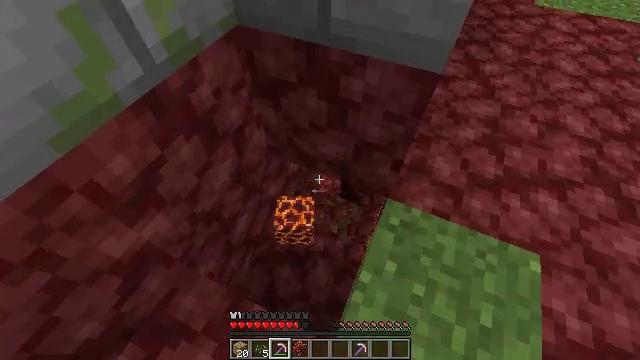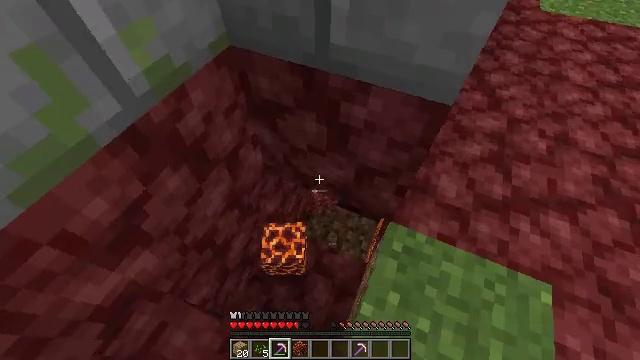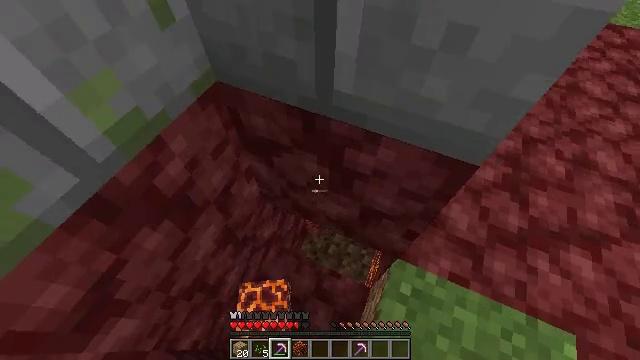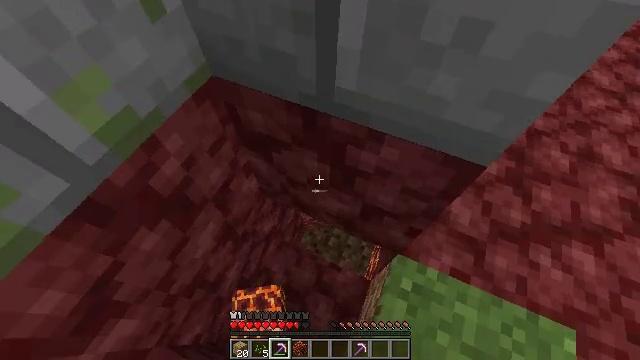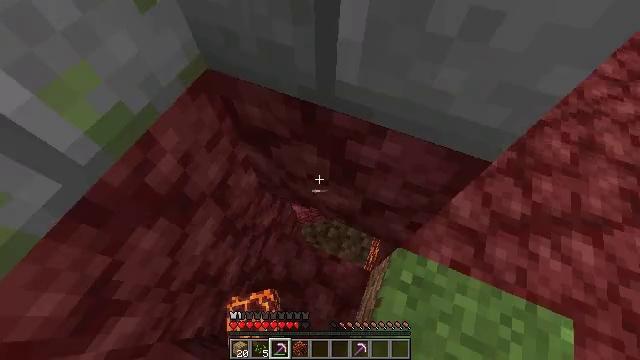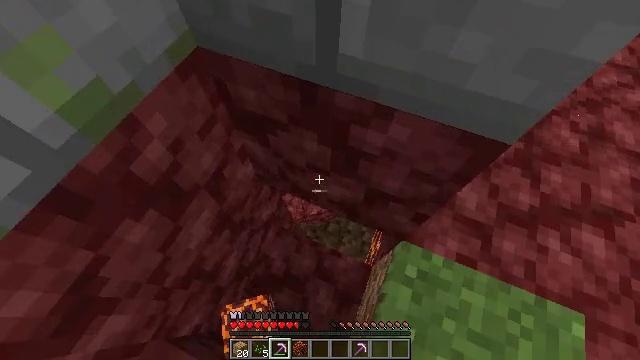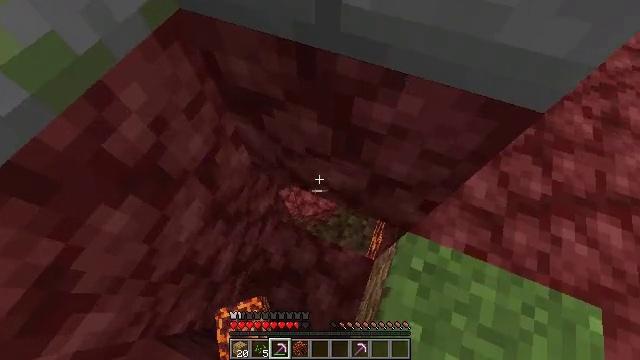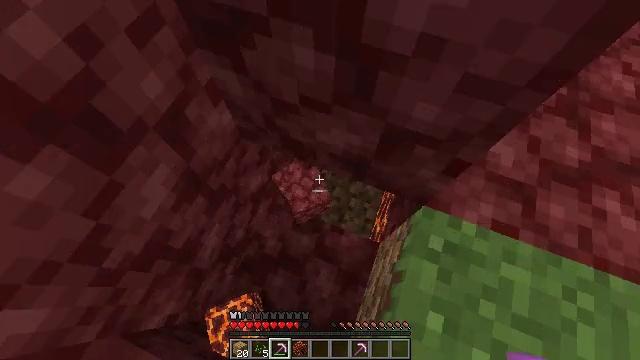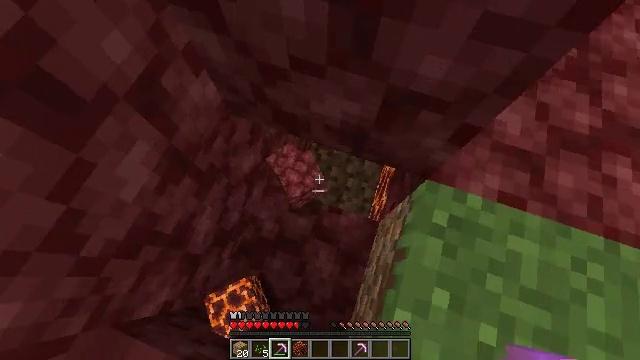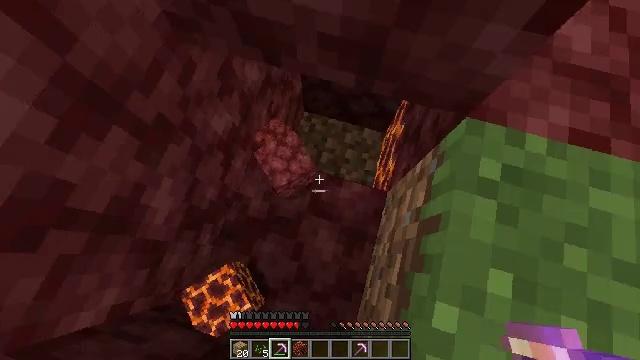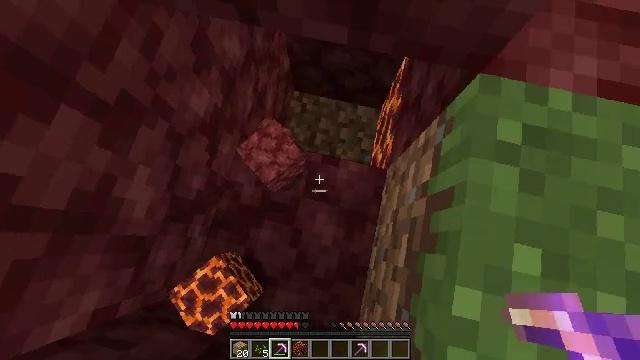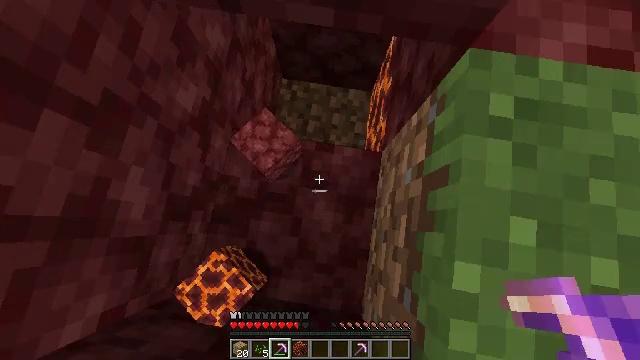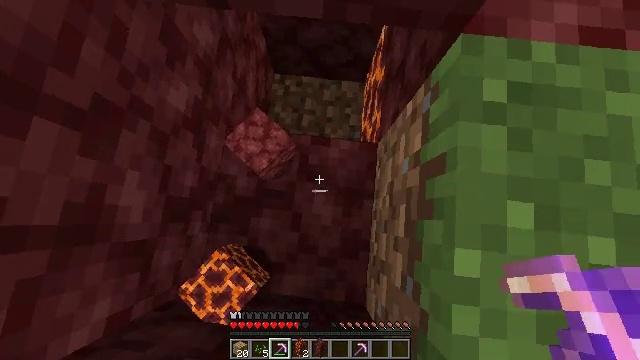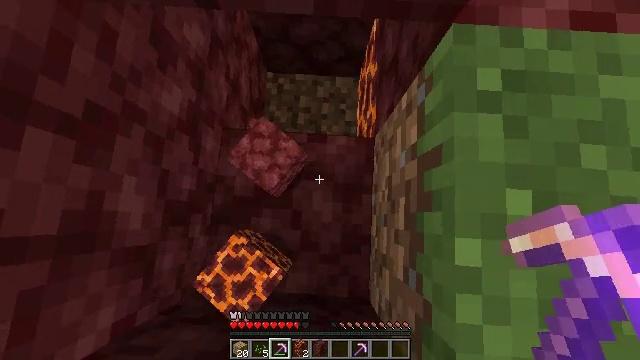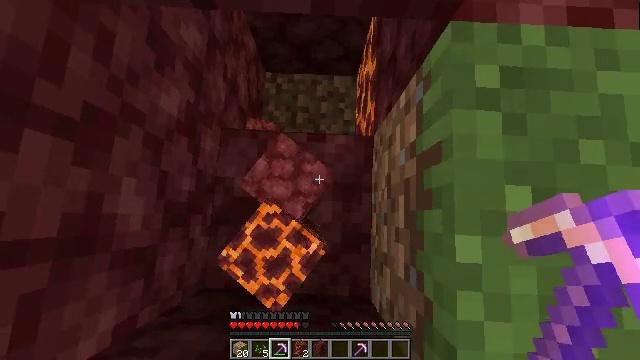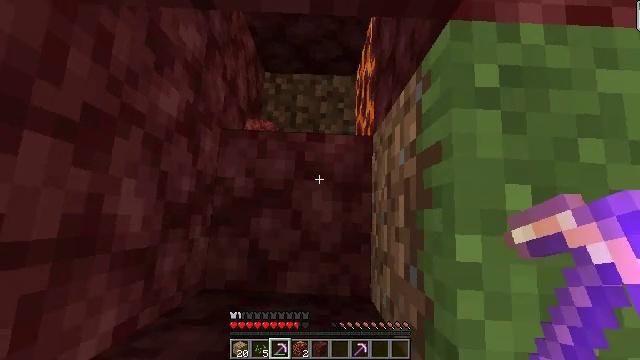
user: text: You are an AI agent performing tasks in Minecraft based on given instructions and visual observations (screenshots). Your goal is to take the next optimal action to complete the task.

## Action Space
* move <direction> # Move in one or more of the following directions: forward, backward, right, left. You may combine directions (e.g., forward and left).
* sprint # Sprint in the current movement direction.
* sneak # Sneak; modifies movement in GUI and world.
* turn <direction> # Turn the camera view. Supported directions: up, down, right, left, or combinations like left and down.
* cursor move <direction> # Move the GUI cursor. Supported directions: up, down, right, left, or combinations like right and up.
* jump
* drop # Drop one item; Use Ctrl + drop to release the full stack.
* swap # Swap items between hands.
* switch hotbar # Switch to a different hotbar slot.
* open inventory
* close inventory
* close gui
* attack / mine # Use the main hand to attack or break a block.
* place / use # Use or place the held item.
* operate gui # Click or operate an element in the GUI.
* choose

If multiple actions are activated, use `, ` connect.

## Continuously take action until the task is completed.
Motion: motion action
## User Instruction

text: Mine magma blocks for light and decoration.
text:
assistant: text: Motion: move forward
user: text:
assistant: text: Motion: turn down
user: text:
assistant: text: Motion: turn down
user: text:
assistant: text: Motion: turn down
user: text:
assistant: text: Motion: turn down
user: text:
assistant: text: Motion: no_op
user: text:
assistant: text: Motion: turn down
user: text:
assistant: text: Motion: turn right and down
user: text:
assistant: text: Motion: turn right and down
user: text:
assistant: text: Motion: turn right and down
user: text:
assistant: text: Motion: turn right and down
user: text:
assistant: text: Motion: turn right and down
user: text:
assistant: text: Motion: turn right
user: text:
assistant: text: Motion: no_op
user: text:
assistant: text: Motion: no_op
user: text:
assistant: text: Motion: no_op
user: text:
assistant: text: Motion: turn right
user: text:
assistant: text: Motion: no_op
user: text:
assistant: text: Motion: turn right and up
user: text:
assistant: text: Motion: turn right and up
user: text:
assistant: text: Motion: turn right and up
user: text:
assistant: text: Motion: no_op
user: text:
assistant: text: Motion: no_op
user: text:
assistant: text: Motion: no_op
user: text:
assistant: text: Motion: turn up
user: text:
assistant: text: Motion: turn up
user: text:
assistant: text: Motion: no_op
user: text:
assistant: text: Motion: no_op
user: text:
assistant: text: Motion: no_op
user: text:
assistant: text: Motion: turn right and up